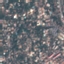
Land use / land cover: Residential